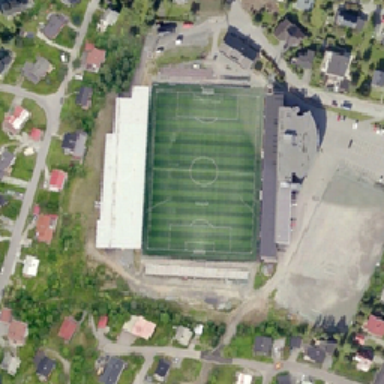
Many buildings and green trees surround the football field .